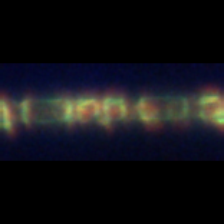
Taxon: Skeletonema
Group: Diatoms